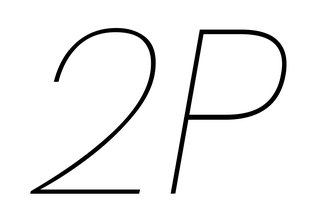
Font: Poppins-ThinItalic